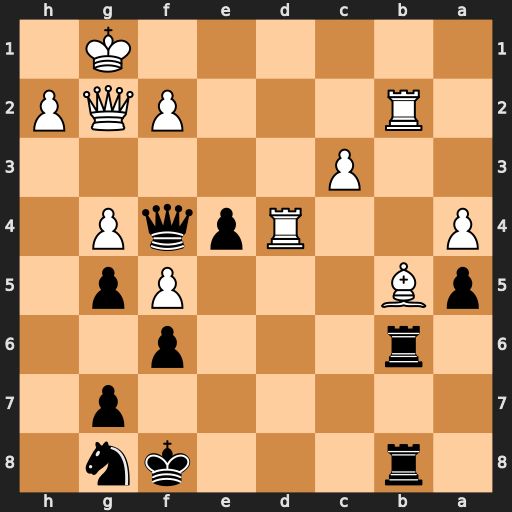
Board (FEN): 1r3kn1/6p1/1r3p2/pB3Pp1/P2RpqP1/2P5/1R3PQP/6K1
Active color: b
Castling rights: -
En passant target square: -
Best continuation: Qc1+ Qf1 Qxb2